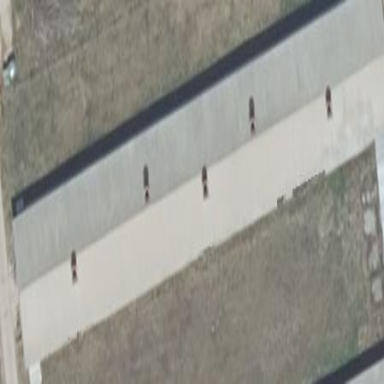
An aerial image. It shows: Gabled grey roof on farm auxiliary building. The roof is oriented along the length of the structure.